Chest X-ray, AP view. Patient: 13 years old, sex M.
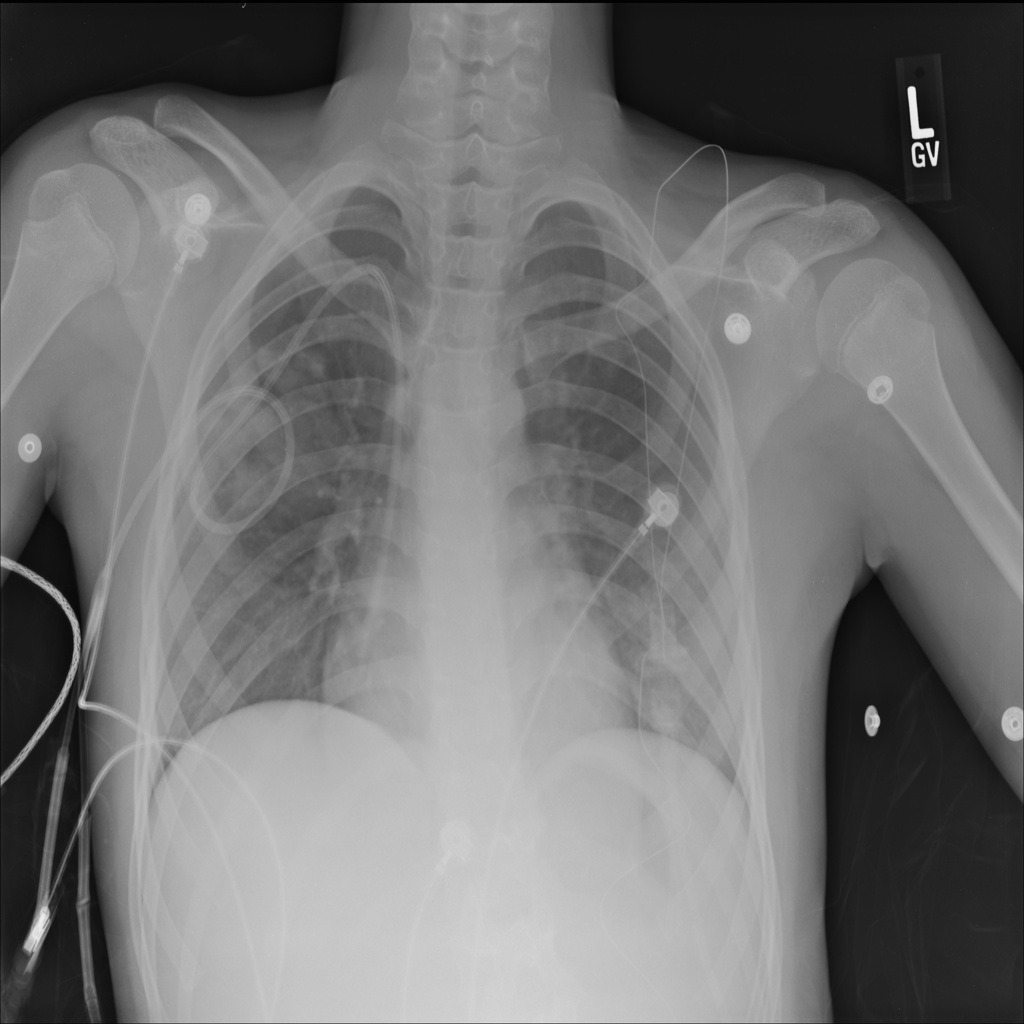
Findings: Infiltration, Mass